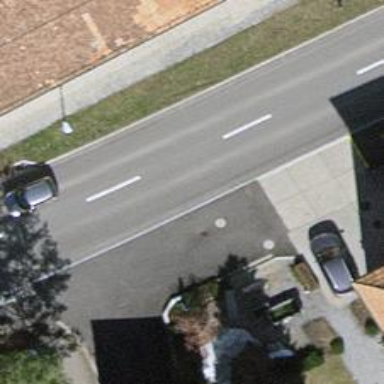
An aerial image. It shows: Secondary road with asphalt surface.